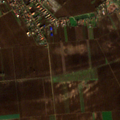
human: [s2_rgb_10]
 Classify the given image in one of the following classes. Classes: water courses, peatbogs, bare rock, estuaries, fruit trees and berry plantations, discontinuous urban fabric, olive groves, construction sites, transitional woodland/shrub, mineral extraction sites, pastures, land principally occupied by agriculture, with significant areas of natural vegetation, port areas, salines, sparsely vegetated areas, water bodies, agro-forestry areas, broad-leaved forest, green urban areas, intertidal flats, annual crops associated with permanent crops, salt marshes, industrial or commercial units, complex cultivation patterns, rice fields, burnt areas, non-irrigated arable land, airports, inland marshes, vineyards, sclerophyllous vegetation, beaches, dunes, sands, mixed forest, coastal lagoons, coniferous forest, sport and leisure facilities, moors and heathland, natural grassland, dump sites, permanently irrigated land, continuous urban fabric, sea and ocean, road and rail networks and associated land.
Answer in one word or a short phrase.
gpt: discontinuous urban fabric, non-irrigated arable land